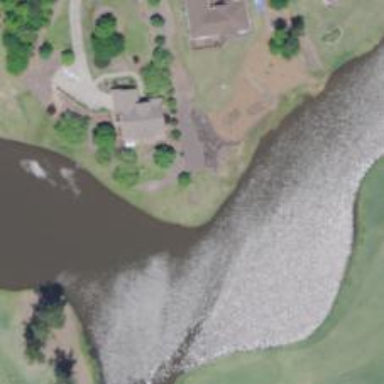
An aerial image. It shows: Water hazard in golf course. The hazard is natural water feature.